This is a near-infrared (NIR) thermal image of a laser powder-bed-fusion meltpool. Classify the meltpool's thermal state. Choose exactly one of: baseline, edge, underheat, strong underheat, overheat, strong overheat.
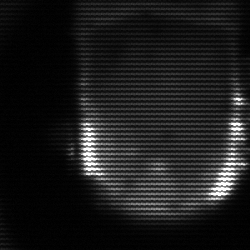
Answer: baseline